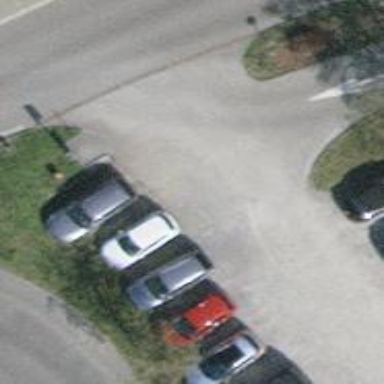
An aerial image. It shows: Asphalt parking aisle road for service vehicles.